Question: I'm able to get query's over a time span of say 1hr - in 15 minute increments...
I am just trying to stop displaying repetitive result when the Primary Key is the same.
ie: If something starts at 6:45am - and ends at 8:00am - I only want it to span the DIV once if the primary key (masterid) is the same. And then if something else is at 8am with a different primary key - to span that div time frame etc...
I am contemplating a cfloop or the like - checking that the mastered is either the same or different/
Thoughts on how to do this...
Query code working fine - as is my display code... Image included to give idea of what I'm trying to do.

'''
<cfloop index="incr" from="0" to="#loopreps#">
<cfoutput>
Loopreps is thru the time spans of 15 mins...
<cfquery name="scht" datasource="#ds#">
Proper Query
</cfquery>
<cfif scht.recordcount is not 0>
<cfset mid = #scht.masterid#>
This is where I am lost to hold it to only 1 result when spanning time
Proper Display Across Div Height Span once if MasterID is same
</cfif>
</cfoutput>
</cfloop>
'''
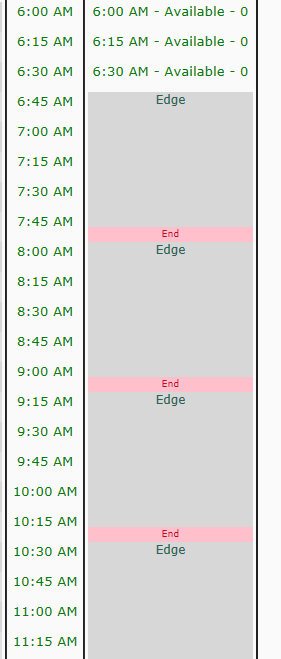
Answer: I usually put a garbage value before starting a loop.
'''
<cfset CompareValue = "value that will never occur in real life">
<cfloop>
<cfif FieldToCheck is not CompareValue>
<cfset CompareValue = FieldToCheck>
more code
<cfelse>
appropriate code, maybe nothing
</cfif>
</cfloop>
'''